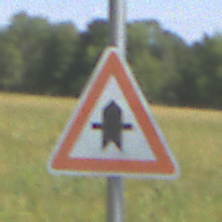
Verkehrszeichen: Vorfahrt
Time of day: Midday
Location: Outdoor (Nature)
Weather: Clear
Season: NotSpecified
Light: Natural